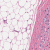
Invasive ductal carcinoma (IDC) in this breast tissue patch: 0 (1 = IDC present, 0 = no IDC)